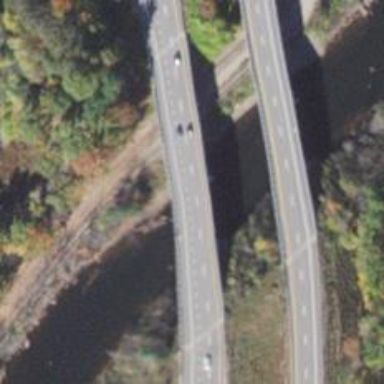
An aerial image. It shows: Asphalt bridge on motorway.